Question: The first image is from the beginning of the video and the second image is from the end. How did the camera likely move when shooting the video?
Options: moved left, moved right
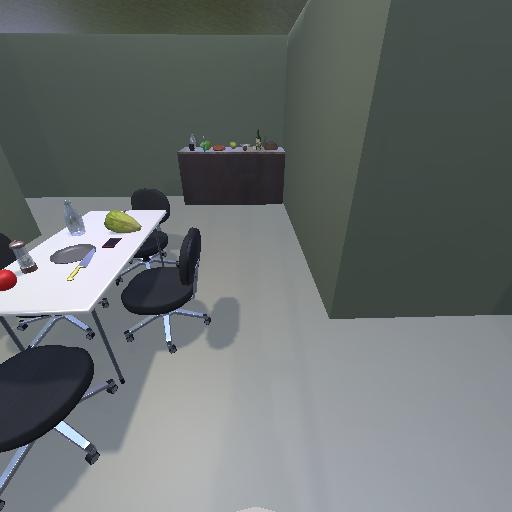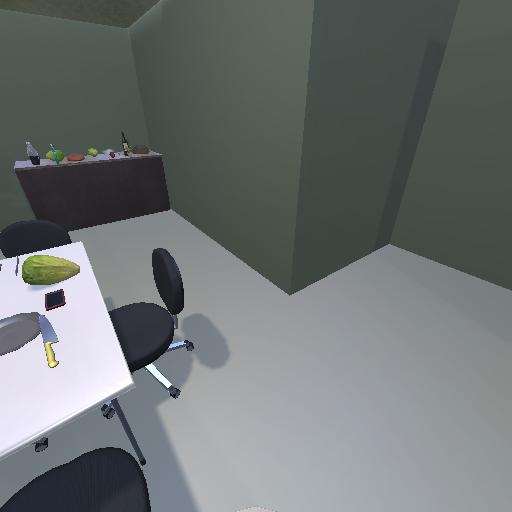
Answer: moved left